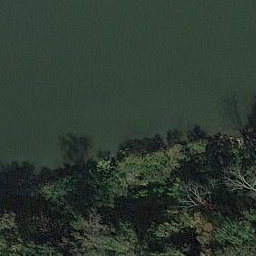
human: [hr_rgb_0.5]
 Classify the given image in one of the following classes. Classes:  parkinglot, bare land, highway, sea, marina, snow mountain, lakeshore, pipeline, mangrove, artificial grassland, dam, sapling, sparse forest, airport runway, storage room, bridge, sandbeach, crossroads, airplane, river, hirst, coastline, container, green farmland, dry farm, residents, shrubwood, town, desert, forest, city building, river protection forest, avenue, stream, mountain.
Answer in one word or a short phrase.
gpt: river protection forest